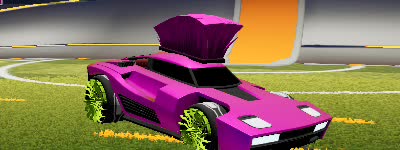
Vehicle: breakout